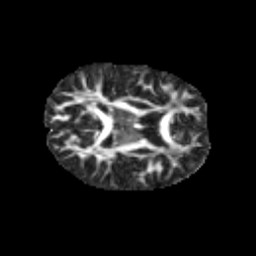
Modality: FA
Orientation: axial
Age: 10
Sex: female
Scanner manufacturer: siemens
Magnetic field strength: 3 T
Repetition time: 3.8 s
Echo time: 0.07 s